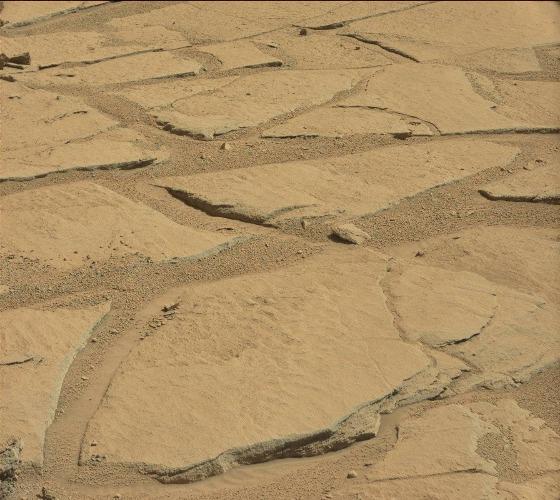
Terrain classes present: Bedrock, Gravel / Sand / Soil, Rock, Shadow